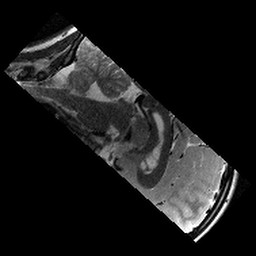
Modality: T2w
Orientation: sagittal
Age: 10
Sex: male
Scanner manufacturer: siemens
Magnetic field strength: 3 T
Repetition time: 9.23 s
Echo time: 0.067 s